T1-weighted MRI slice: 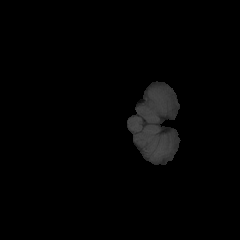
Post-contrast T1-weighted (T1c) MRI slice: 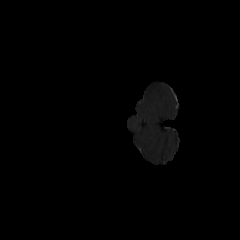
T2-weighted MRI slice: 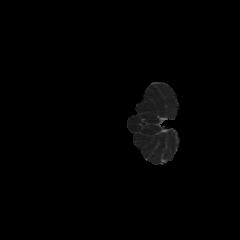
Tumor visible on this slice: no